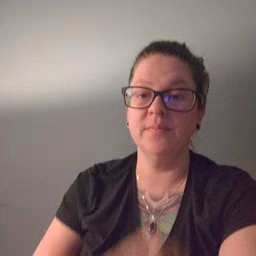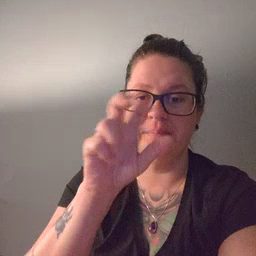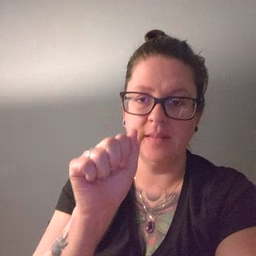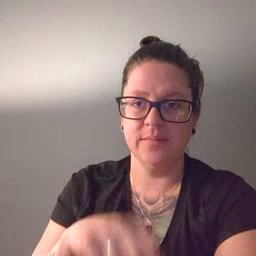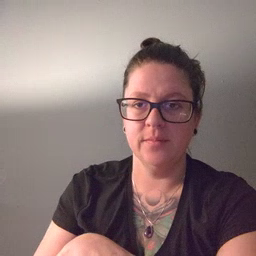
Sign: pizza